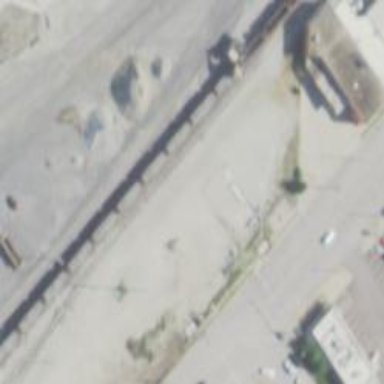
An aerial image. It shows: Unused railway yard.